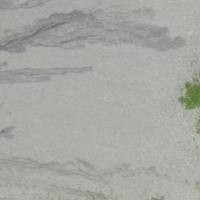
EUNIS habitat code: 48
Species observed at this site:
Geum reptans